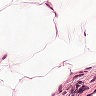
Metastatic tissue present: no